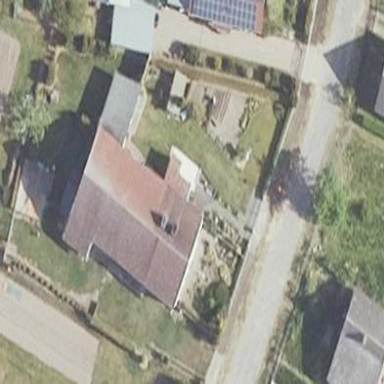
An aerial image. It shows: Simple house.